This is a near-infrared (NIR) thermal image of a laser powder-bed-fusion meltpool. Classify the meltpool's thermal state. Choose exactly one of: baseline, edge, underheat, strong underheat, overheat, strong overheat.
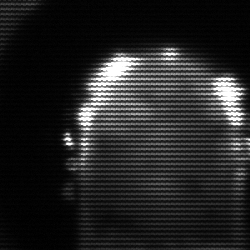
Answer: baseline